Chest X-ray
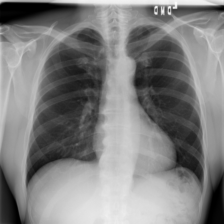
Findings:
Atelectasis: negative
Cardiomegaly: negative
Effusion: negative
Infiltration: negative
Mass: negative
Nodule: negative
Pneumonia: negative
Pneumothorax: negative
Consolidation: negative
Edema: negative
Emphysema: negative
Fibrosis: negative
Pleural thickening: negative
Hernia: negative